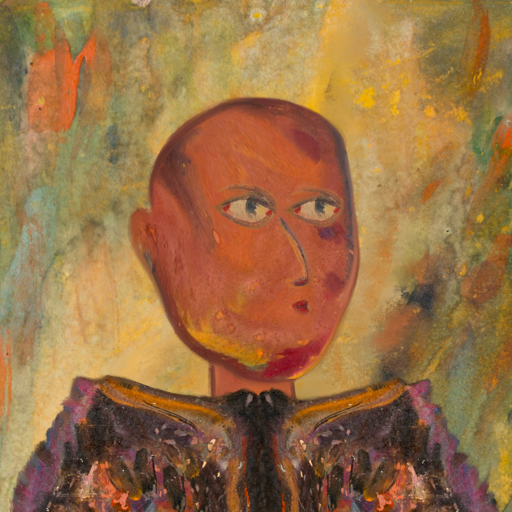
Background: Comrade, Head And Neck Side: Mother_And_Son_Son, Face Side: GypsyMother, Bust: Gypsy_Queen, Hair Side: Blank, Head Accessory: Blank, Second Necklace: Blank, Necklace: Blank, Baby: Blank